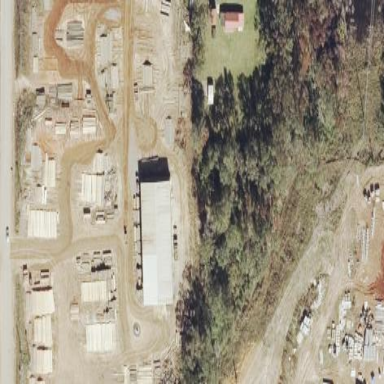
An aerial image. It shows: Industrial area designated as lumber yard.